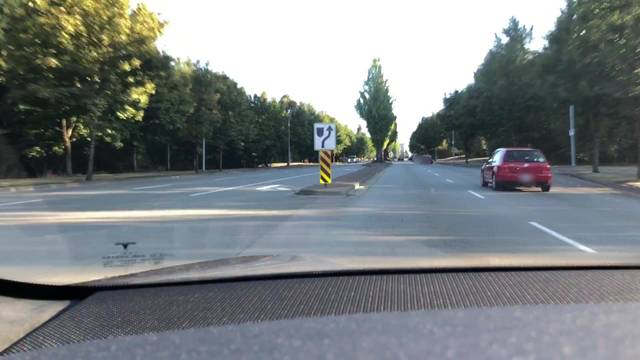
Region: Canada
Coordinates: 49.234, -122.988